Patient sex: M
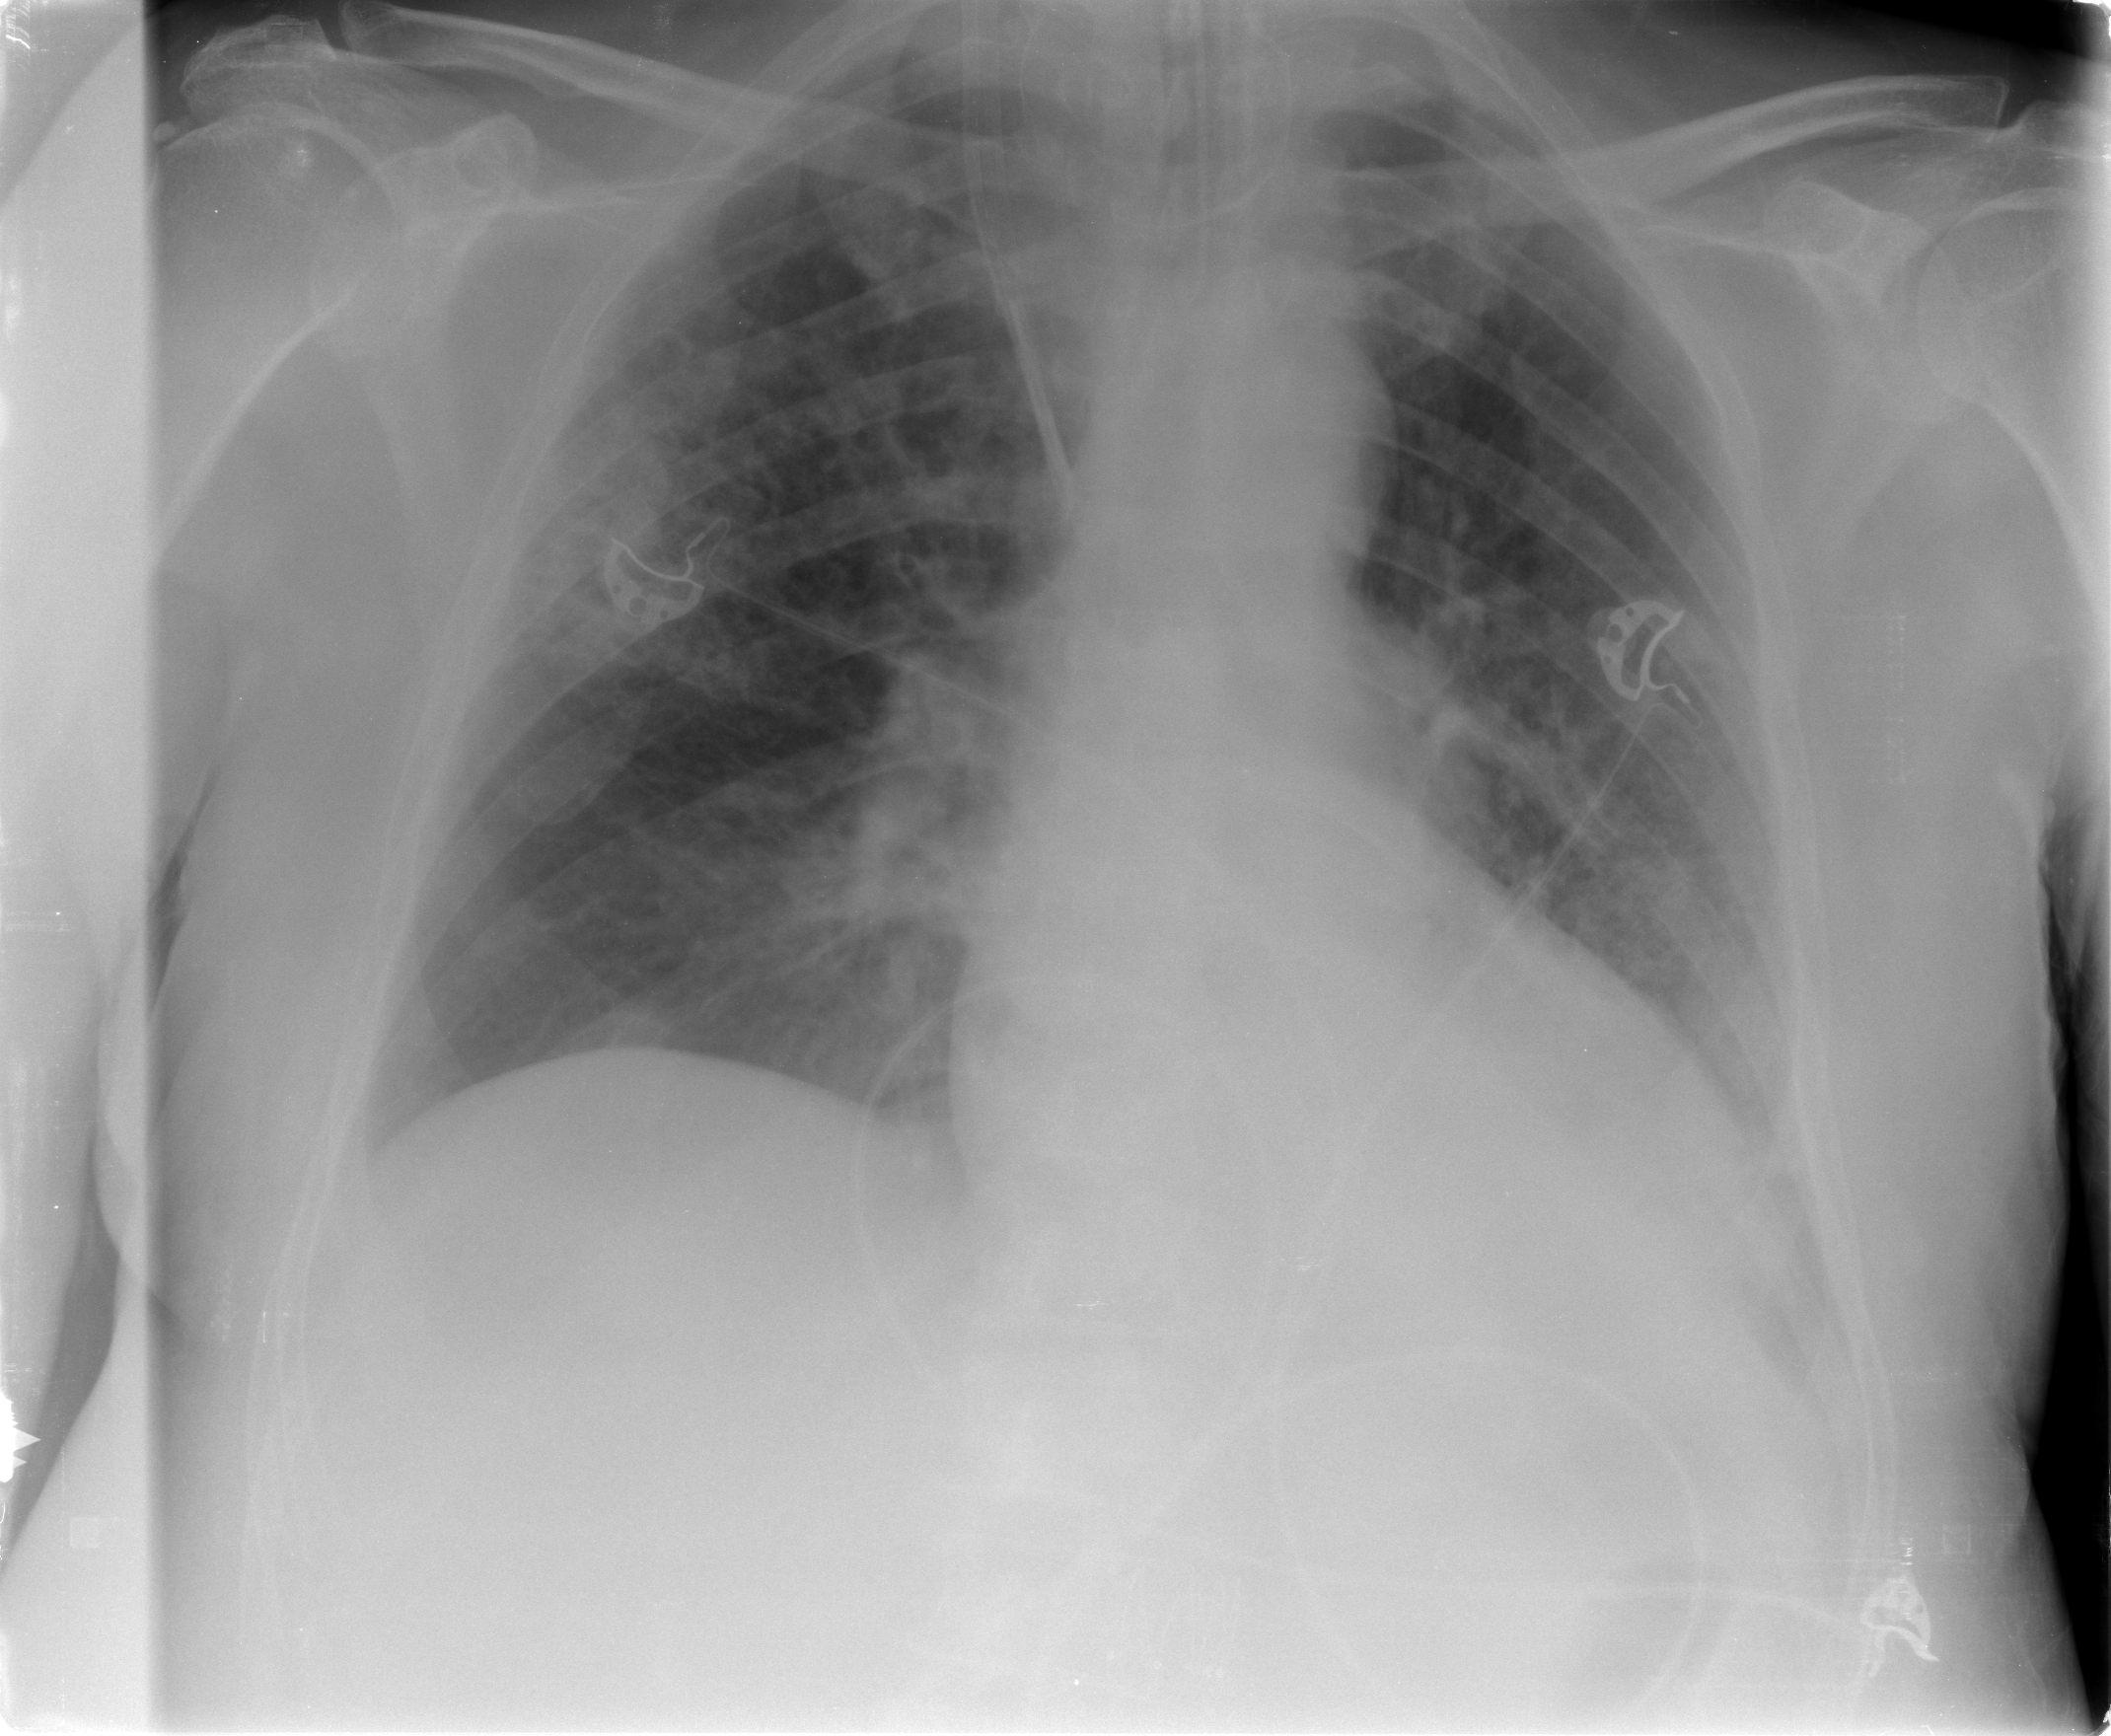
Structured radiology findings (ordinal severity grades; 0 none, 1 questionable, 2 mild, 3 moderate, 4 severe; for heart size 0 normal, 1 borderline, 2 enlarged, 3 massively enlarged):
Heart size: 2
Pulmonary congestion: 0
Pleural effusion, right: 0
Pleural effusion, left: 0
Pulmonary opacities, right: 2
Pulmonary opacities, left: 0
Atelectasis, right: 0
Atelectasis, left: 0